Interaction volume radius: 10 \u00c5
Interaction volume height: 10 \u00c5
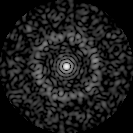
Disorder parameter: 0.8188